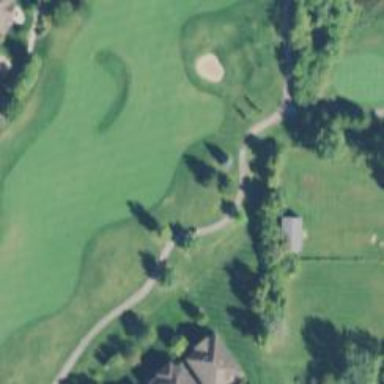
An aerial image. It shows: Path for both road and golf.